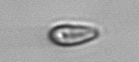
Label: Chrysochromulina